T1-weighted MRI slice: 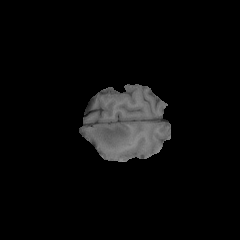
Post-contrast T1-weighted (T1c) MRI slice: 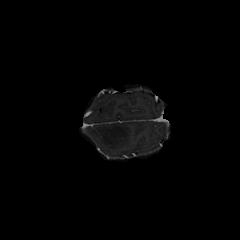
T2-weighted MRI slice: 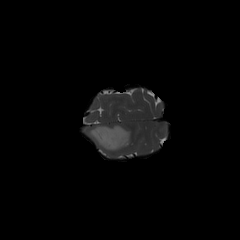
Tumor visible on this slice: yes